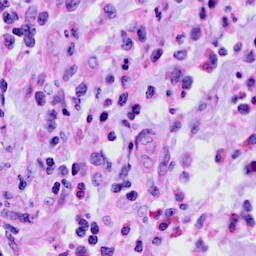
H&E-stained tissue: Cervix